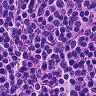
Metastatic tissue present: no